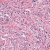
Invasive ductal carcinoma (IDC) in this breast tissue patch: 1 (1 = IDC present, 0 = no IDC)